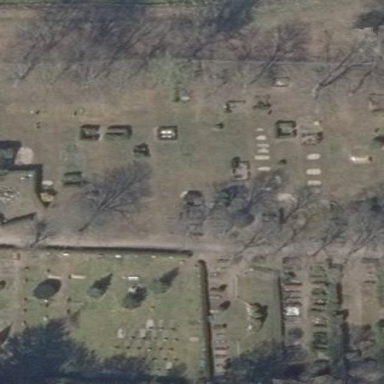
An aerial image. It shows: Sector within cemetery.